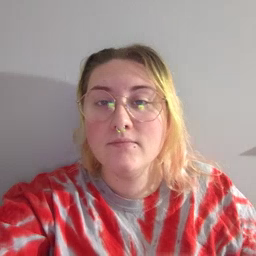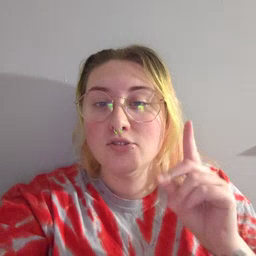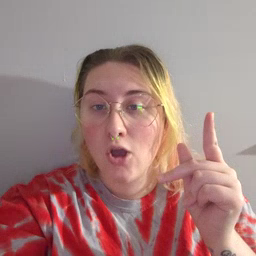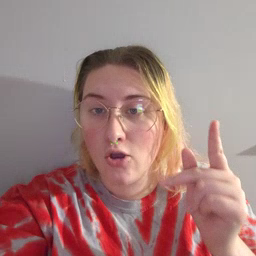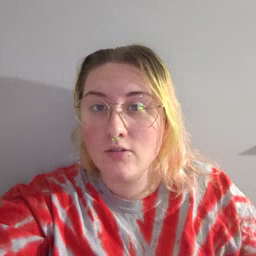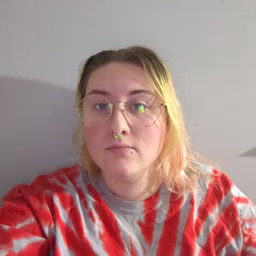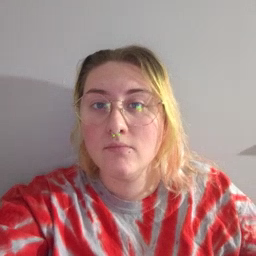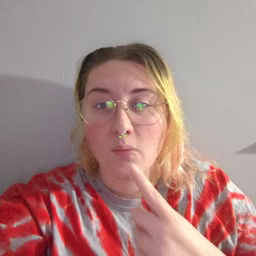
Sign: dog